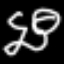
Label: squiggle